Question: I have read some great articles about nodejs architecture. Many of they give detailed explanation about C/C++ binding, V8 engine and libuv and also nodejs features like event-driven and non-block I/O. But few talk about the flow.
I find the following figure in another post about nodejs compilation flow

The flow is clear, but how exactly javascript work with c++ libraries to do stuff like file system or network access? Does nodejs compile javascript into c++ coding so that it can do the server side operations?
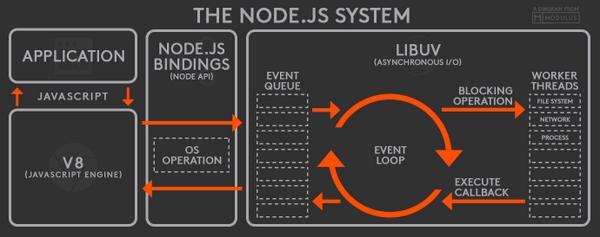
Answer: Node uses libuv for most of that. See:
- <URL>
It exposes the functionality provided by libuv to V8. See:
- <URL>
See this tutorial to see how such bindings look like:
- <URL>
You can think of Node as V8 binding of libuv. When you read the documentation of libuv and for V8, you will get some feel of how they both can be combined together - and their combination is basically the answer to your questions.
Take a look at the Node source code:
- <URL>
Just looking around a repo can give you a good feel of how it all works.